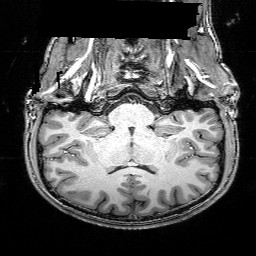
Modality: T1w
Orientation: sagittal
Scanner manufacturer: siemens
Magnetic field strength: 3 T
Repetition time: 2.25 s
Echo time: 0.00418 s